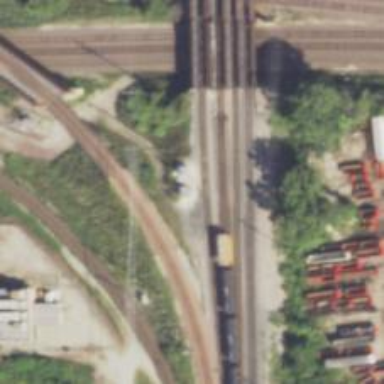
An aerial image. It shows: Railway junction.